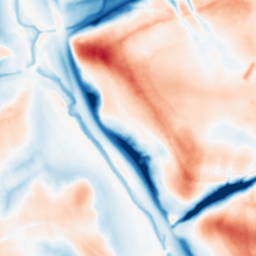
Category: multiscale
Decomposition family: dog_multiscale
Decomposition parameters: sigma_ratio: 2
n_scales: 4
base_sigma: 1
Upsampling method: quintic
Upsampling parameters: scale: 4
Upsampling scale: 4